Interaction volume radius: 5 \u00c5
Interaction volume height: 10 \u00c5
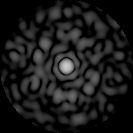
Disorder parameter: 0.8341